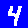
Digit: 4